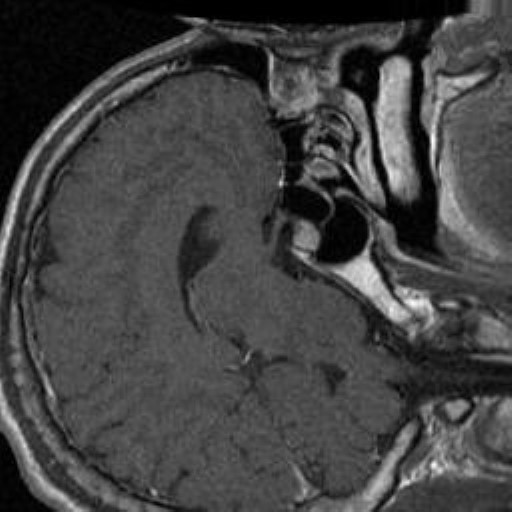
Label: brain_tumor